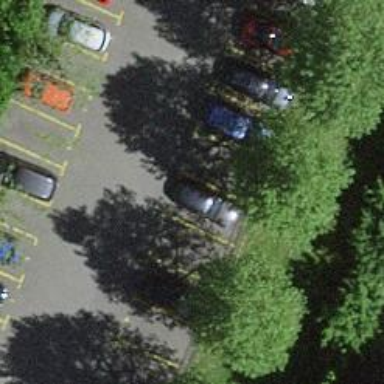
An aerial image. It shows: Parking area with surface.